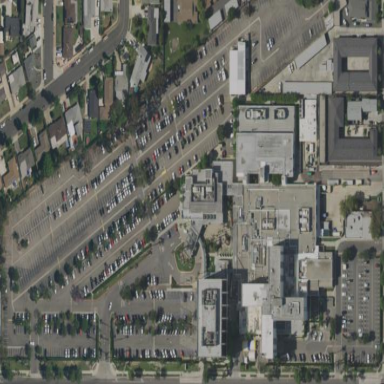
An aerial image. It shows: Healthcare facility identified as hospital.